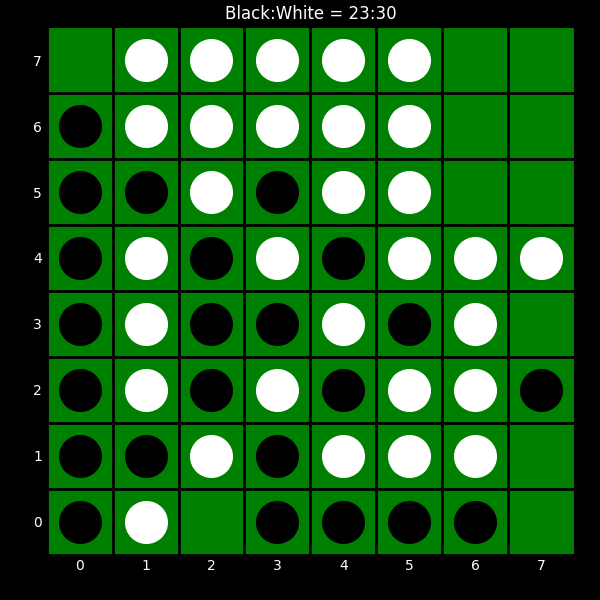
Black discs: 23
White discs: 30